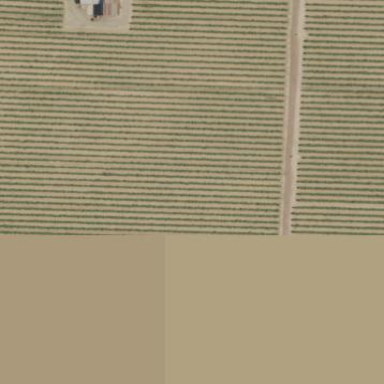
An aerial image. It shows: Vineyard.